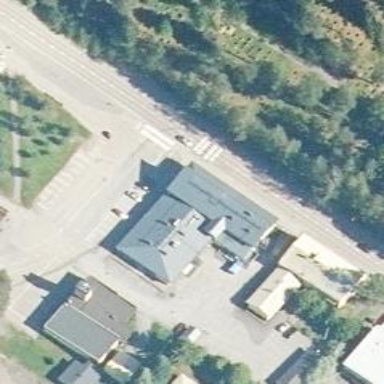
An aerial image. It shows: Mall building.